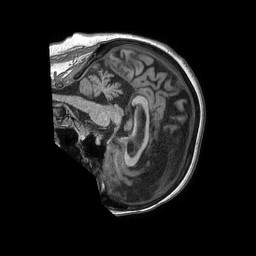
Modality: T1w
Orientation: sagittal
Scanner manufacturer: philips
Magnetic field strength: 1.5 T
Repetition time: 0.007717 s
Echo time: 0.003517 s